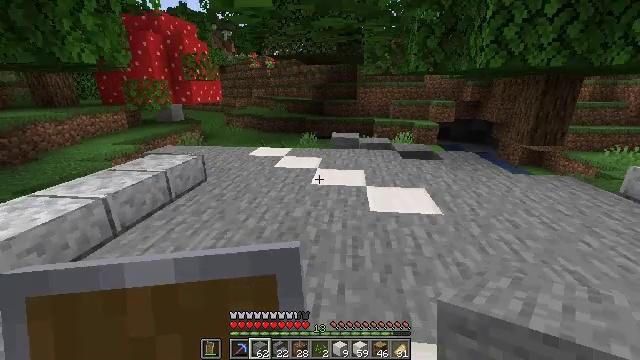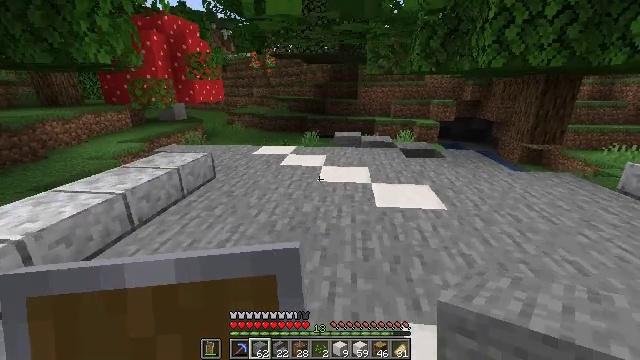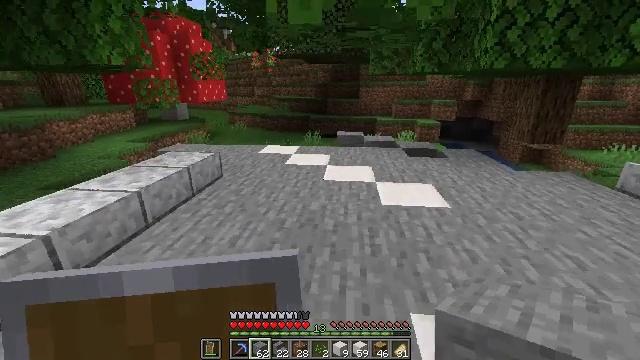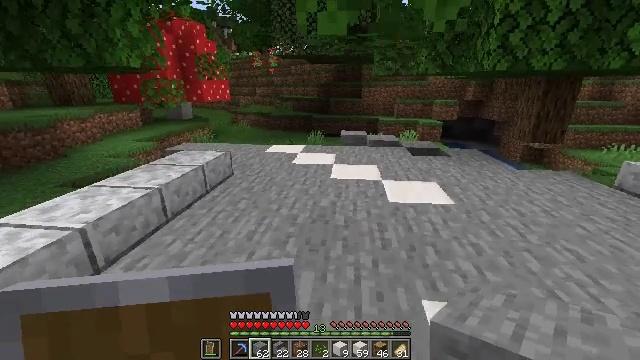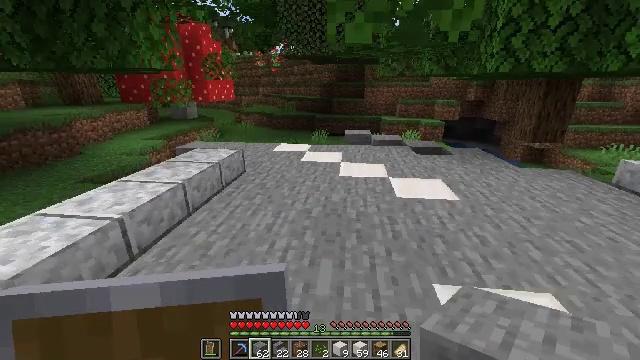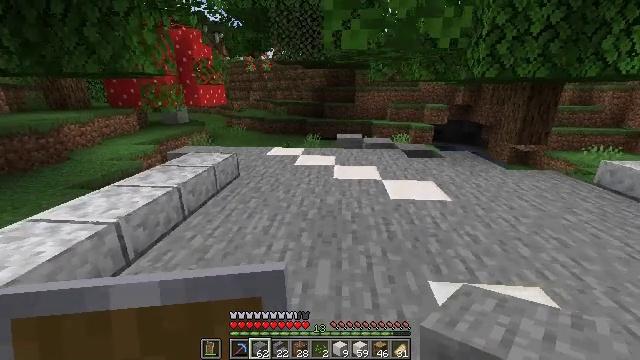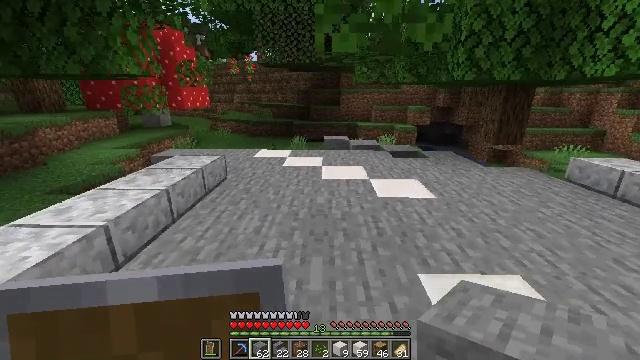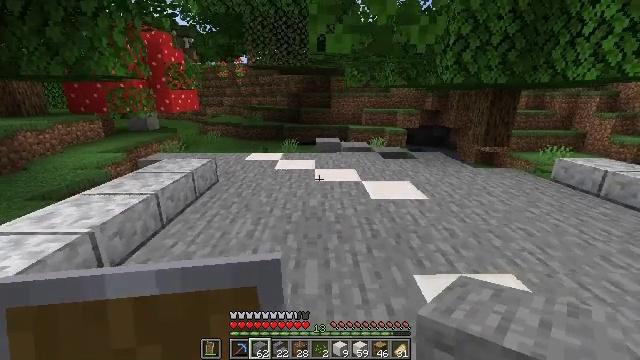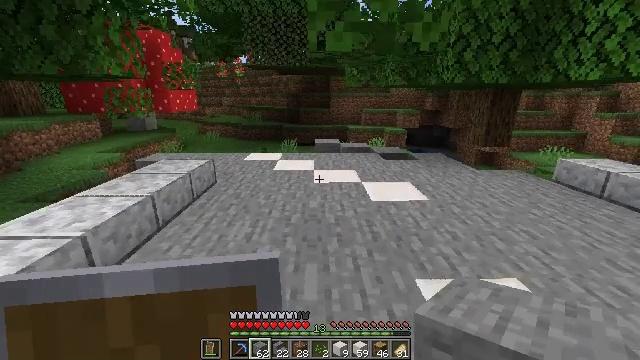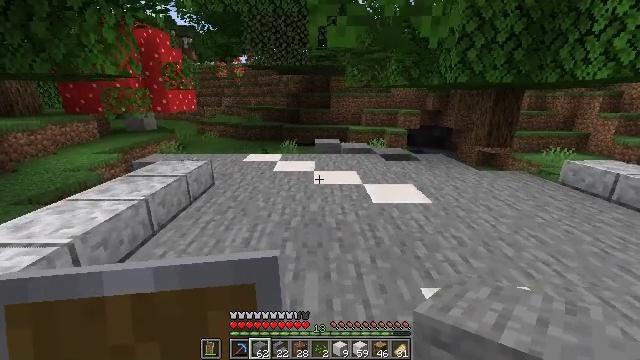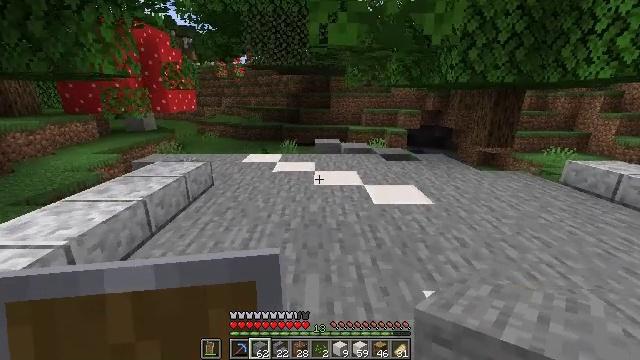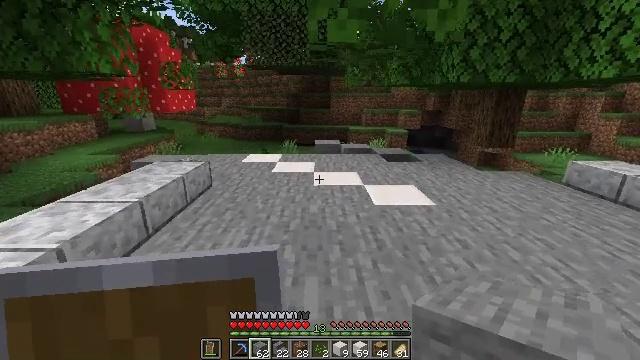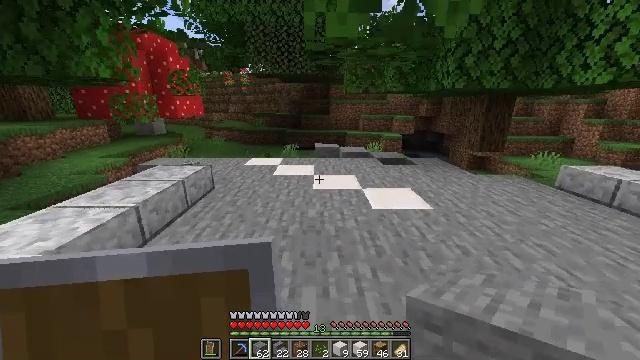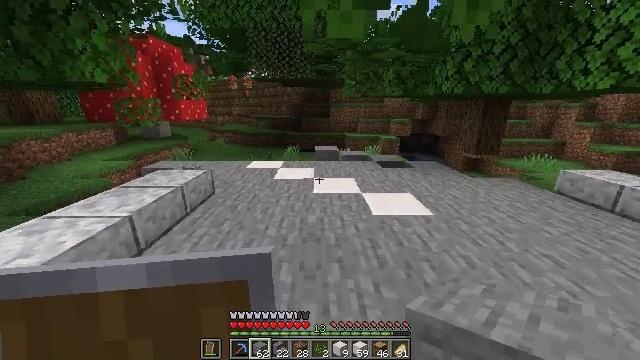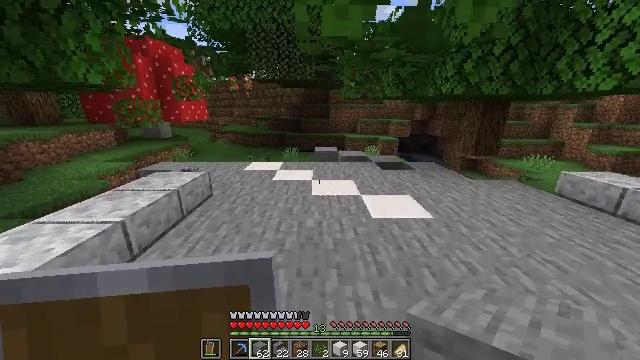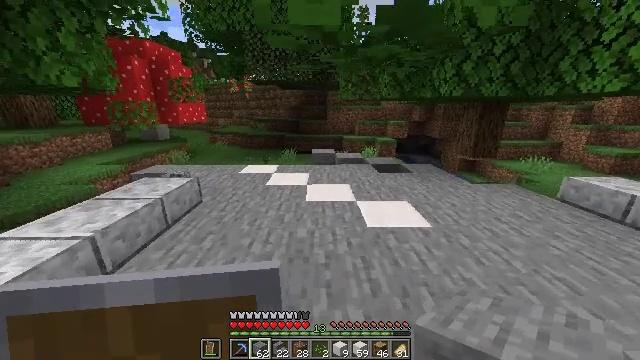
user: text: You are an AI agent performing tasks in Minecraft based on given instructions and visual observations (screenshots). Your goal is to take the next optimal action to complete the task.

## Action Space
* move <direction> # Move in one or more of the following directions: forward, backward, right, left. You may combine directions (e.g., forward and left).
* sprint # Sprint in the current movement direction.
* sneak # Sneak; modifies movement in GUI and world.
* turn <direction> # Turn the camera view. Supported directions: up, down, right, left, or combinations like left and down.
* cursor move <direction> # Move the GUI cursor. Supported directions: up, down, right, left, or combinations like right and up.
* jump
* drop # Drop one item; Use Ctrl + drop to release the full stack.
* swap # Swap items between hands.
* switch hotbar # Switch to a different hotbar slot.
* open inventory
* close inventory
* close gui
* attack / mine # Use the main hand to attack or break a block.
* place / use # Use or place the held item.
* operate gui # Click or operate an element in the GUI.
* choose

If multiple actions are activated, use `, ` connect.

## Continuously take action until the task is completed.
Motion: motion action
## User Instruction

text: Mine the quartz block for materials.
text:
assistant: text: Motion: move back and move left
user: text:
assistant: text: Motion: move back and move left
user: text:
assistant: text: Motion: move back and move left
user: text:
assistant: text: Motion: move back and move left
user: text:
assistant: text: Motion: turn right
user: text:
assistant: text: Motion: turn right
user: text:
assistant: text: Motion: move forward, turn right
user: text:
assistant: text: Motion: move forward
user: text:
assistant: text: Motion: no_op
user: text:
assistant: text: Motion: no_op
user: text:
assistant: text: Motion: move forward
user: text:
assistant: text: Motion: move forward
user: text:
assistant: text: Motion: move forward
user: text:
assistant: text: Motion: move forward and move right
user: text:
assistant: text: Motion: move forward and move right
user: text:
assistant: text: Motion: move forward and move right
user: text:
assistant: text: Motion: move forward and move right
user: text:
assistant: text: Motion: move forward and move right
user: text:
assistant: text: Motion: move forward and move right, turn left
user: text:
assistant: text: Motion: move forward and move right, turn left
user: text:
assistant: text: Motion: move forward and move right, turn left
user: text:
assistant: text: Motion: no_op
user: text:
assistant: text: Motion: no_op
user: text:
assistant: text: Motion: move back
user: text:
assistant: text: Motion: move back
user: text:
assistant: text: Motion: move back
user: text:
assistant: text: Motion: move back
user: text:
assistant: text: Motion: move back
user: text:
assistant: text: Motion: move back
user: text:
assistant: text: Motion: move back